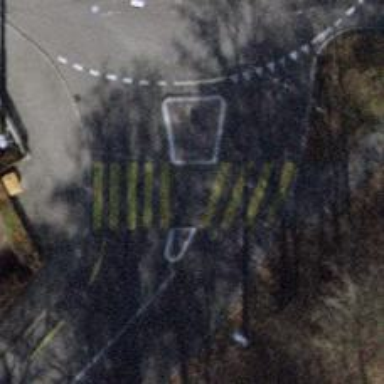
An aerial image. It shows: Zebra crossing with crossing island.